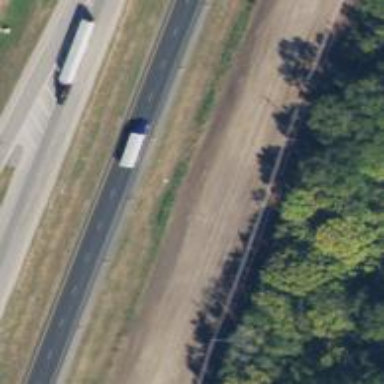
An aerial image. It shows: This image shows trunk highway that functions as expressway.